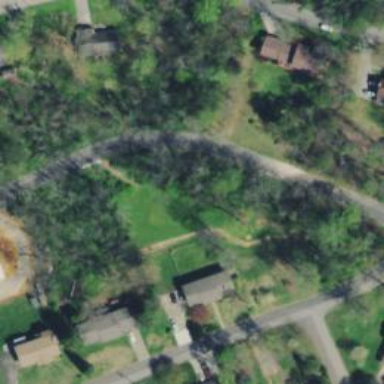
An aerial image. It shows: Residential road.